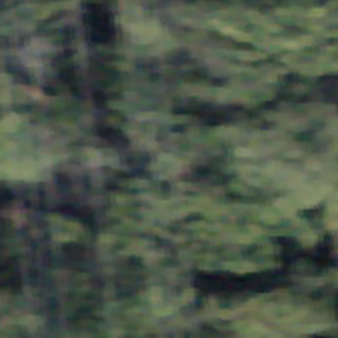
Label: other